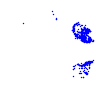
Particle: electron